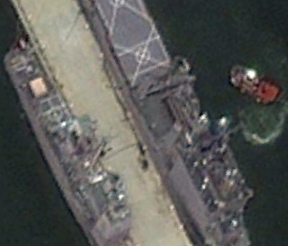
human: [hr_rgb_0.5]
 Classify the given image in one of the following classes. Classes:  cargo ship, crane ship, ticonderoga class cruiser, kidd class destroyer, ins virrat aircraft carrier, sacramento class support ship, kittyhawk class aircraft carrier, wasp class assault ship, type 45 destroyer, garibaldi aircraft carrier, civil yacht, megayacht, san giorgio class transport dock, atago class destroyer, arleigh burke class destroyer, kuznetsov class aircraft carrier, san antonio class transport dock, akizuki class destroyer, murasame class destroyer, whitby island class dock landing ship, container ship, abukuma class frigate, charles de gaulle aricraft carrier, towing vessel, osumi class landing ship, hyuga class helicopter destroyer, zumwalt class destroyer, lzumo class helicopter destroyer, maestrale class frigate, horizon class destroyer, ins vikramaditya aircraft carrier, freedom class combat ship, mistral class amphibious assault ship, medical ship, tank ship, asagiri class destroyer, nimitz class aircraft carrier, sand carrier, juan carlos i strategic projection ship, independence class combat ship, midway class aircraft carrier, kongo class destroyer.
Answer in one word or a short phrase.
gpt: Whitby Island class dock landing ship